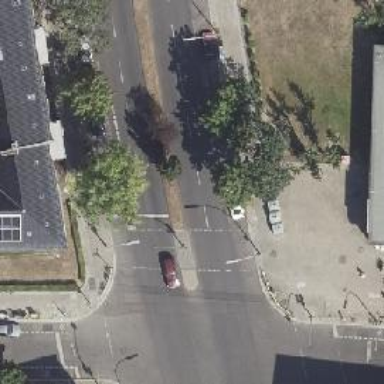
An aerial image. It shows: Road with traffic signals.